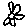
Label: flower